Interaction volume radius: 5 \u00c5
Interaction volume height: 30 \u00c5
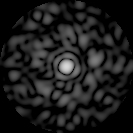
Disorder parameter: 0.8192